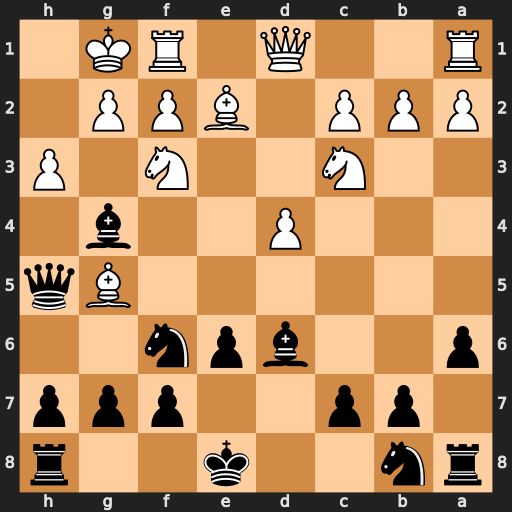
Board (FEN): rn2k2r/1pp2ppp/p2bpn2/6Bq/3P2b1/2N2N1P/PPP1BPP1/R2Q1RK1
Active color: b
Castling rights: kq
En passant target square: -
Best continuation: Bxf3 Bxf3 Qxg5 Bxb7 Ra7